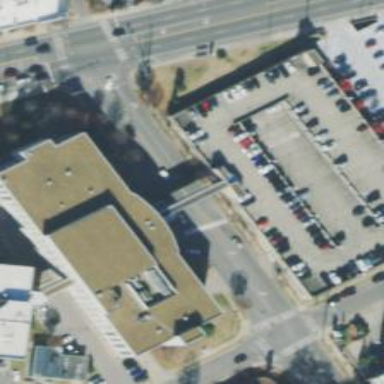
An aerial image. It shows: Multi-storey parking building.